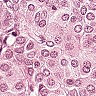
Metastatic tissue present: yes